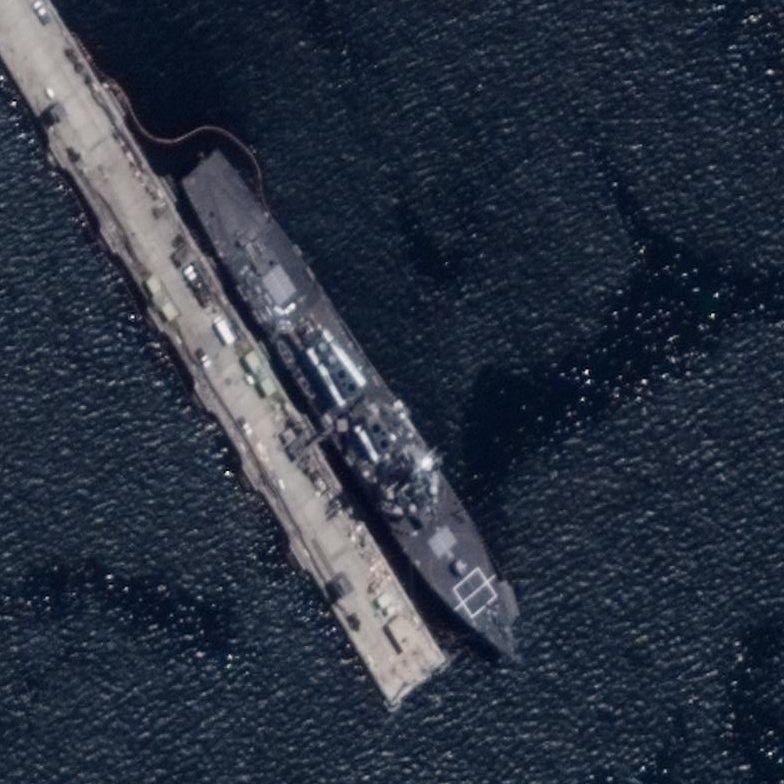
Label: destroyer